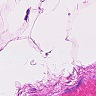
Metastatic tissue present: no